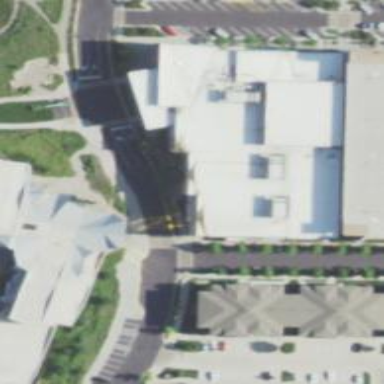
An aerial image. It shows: Cinema building.